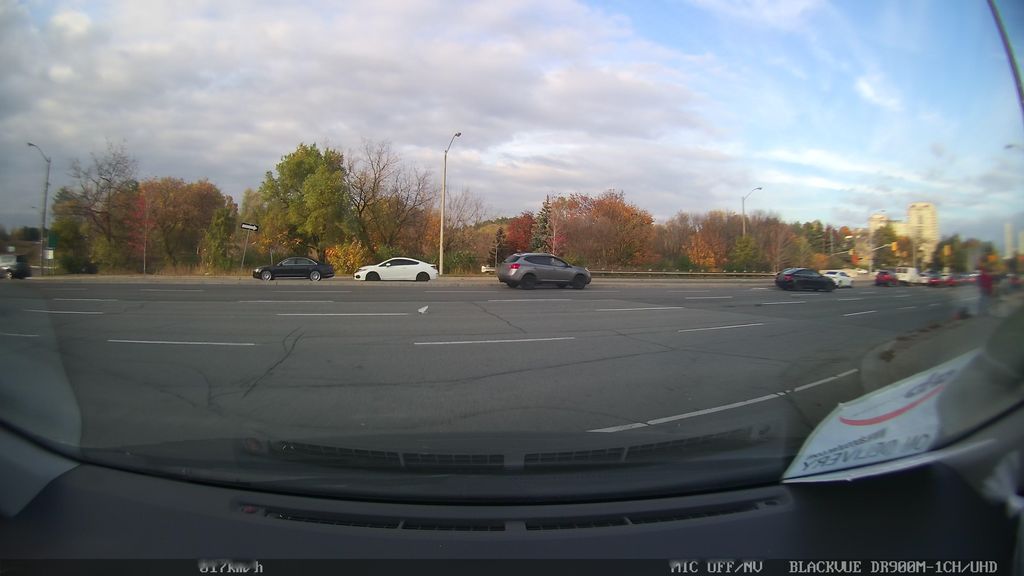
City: toronto